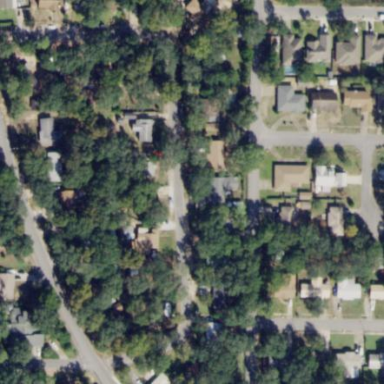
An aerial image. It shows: Single-family residential area.